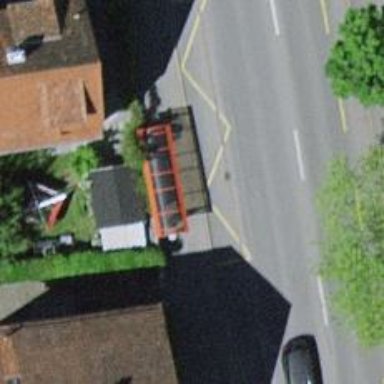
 serving as platform for public transportation."